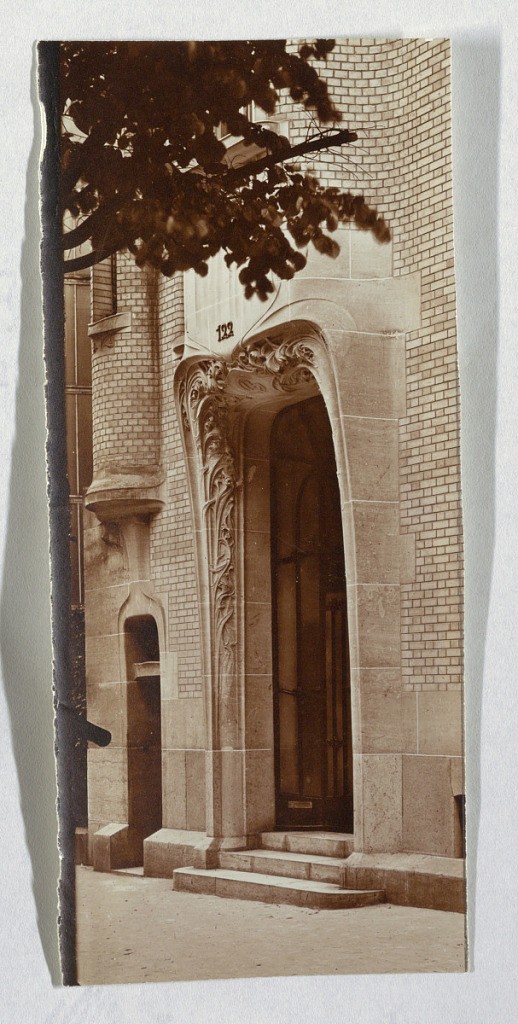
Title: Photograph of an Entrance to Hector Guimard's House, 22 Rue Mozart
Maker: Hector Guimard, French, 1867–1942
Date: ca. 1910
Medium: Photographic print on sensitized paper
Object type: Photograph
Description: A photograph showing an entrance to Hector Guimard's home on Rue Mozart.